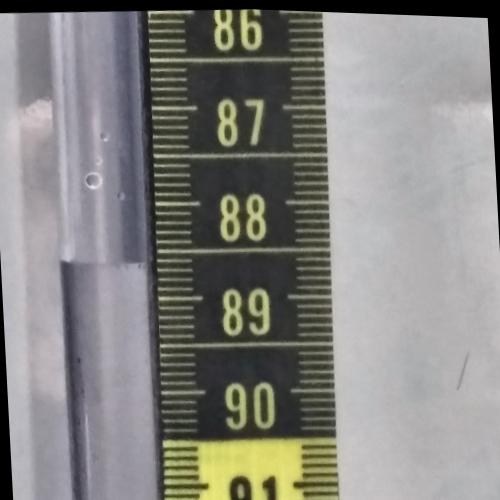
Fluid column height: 88.6 cm